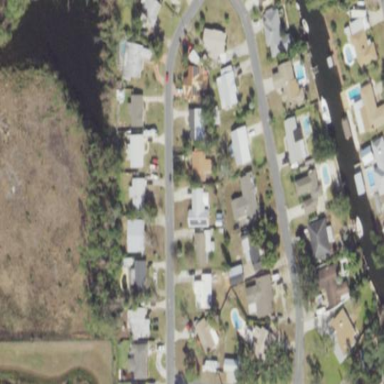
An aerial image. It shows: Single-family residential area.